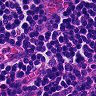
Metastatic tissue present: no